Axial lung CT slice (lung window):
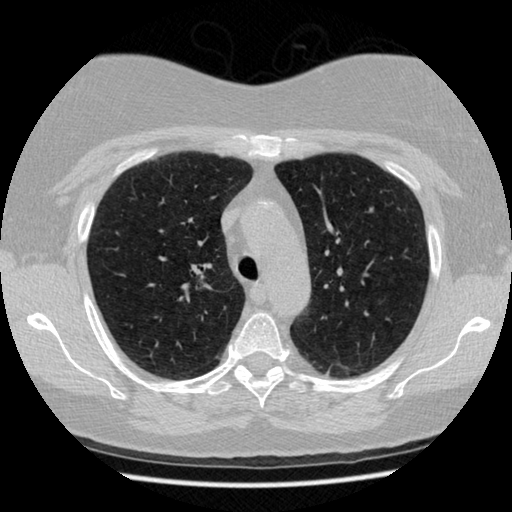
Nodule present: yes
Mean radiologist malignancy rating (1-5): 2.5